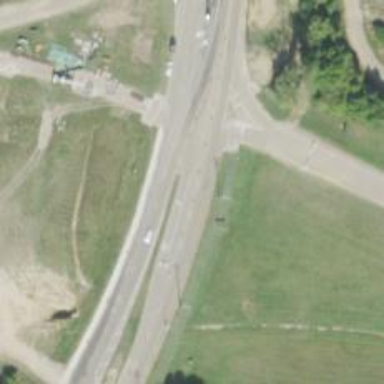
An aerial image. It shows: Dual carriageway secondary road.